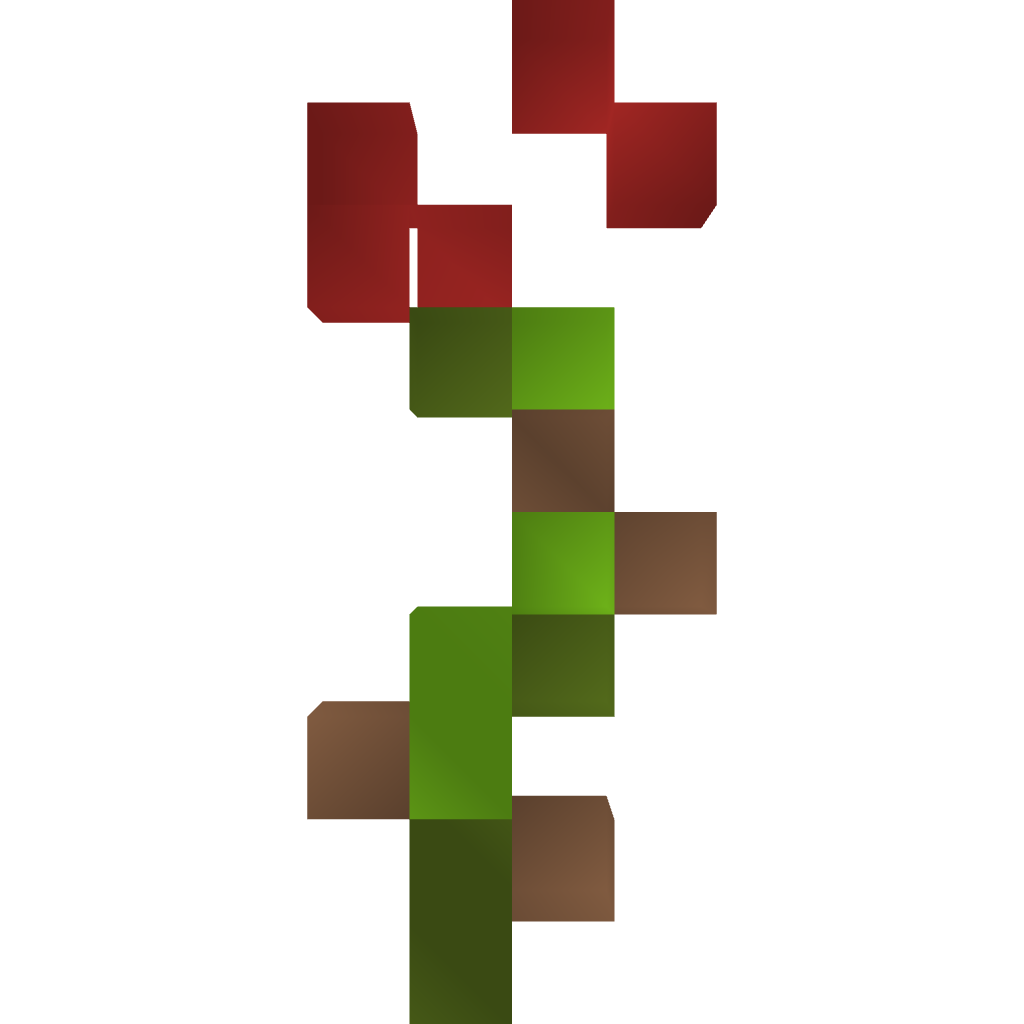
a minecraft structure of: Giant Rose